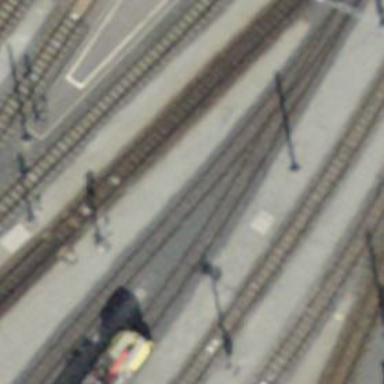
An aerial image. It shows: Narrow-gauge railway in service yard. The railway is electrified with contact line.